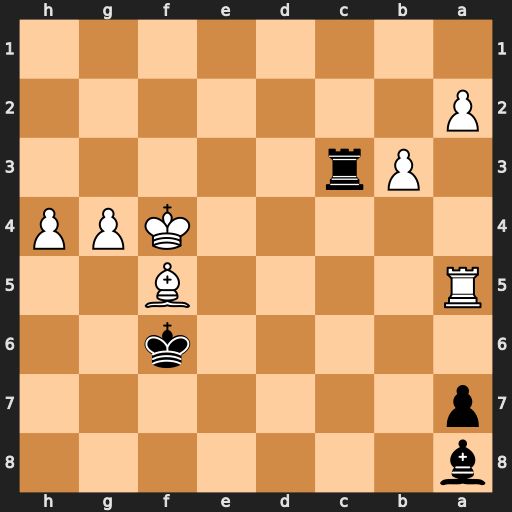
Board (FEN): b7/p7/5k2/R4B2/5KPP/1Pr5/P7/8
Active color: b
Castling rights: -
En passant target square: -
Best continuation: Rf3#